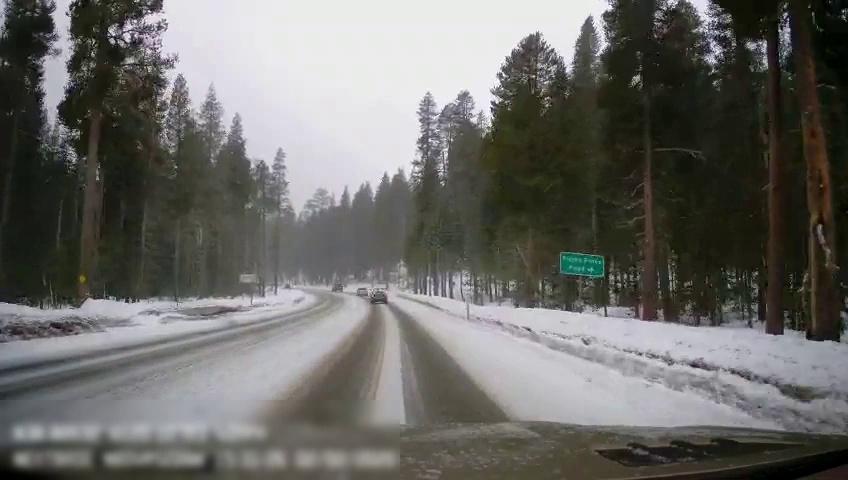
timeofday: Day
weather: Snowy
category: Drivable Space
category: Vehicles | SUV
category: Vehicles | Car
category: Vehicles | SUV
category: Traffic | Signs